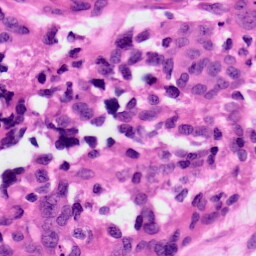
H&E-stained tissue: Ovarian